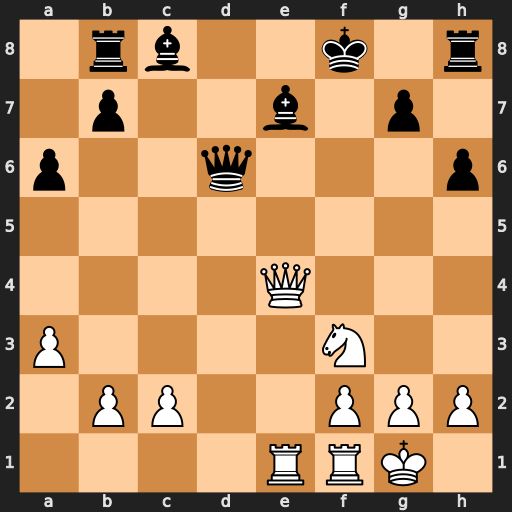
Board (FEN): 1rb2k1r/1p2b1p1/p2q3p/8/4Q3/P4N2/1PP2PPP/4RRK1
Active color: w
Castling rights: -
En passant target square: -
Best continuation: Ne5 Kg8 Nc4